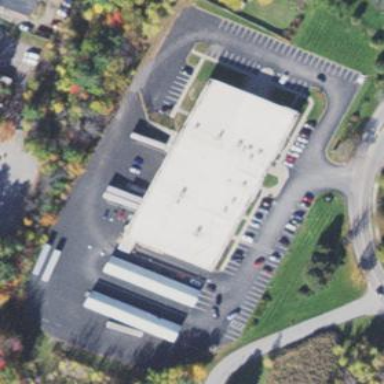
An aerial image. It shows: Retail building.